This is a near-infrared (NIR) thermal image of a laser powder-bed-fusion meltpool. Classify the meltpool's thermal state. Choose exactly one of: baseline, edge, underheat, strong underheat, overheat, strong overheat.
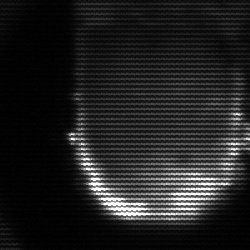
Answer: baseline